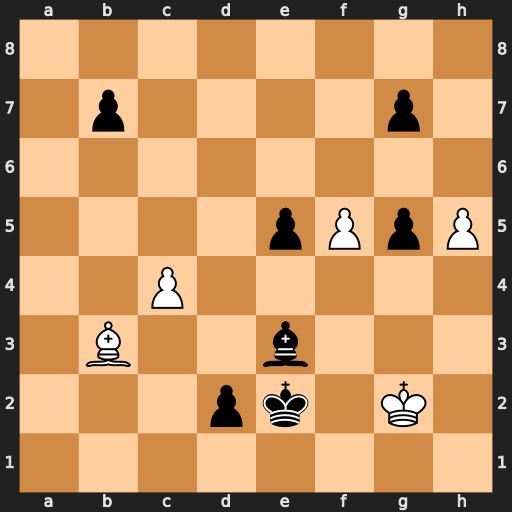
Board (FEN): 8/1p4p1/8/4pPpP/2P5/1B2b3/3pk1K1/8
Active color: w
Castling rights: -
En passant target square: -
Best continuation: f6 gxf6 h6 e4 h7 f5 h8=Q